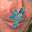
Label: 4